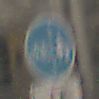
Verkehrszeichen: GetrennterRadUndGehwegRadwegLinks
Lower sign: EinspurigeFahrzeugeFrei4
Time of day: MorningAfternoon
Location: Outdoor (Urban)
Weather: PartlyCloudy
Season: NotSpecified
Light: Natural